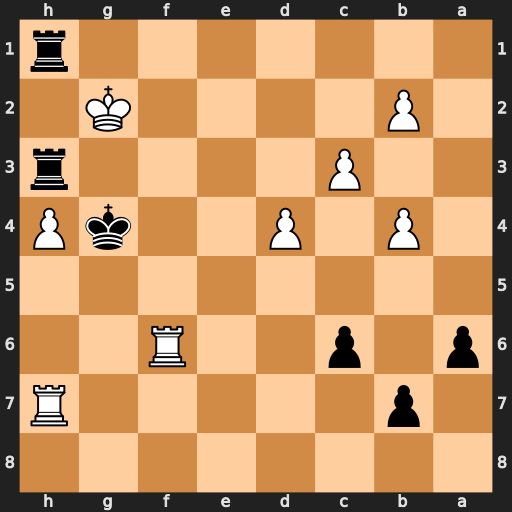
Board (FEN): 8/1p5R/p1p2R2/8/1P1P2kP/2P4r/1P4K1/7r
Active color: b
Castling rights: -
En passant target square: -
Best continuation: R3h2#